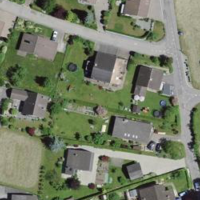
EUNIS habitat code: 54
Species observed at this site:
Chelidonium majus